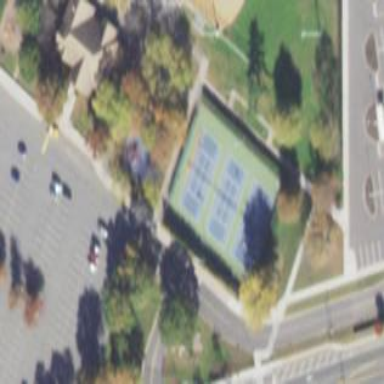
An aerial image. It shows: Tennis court on pitch.